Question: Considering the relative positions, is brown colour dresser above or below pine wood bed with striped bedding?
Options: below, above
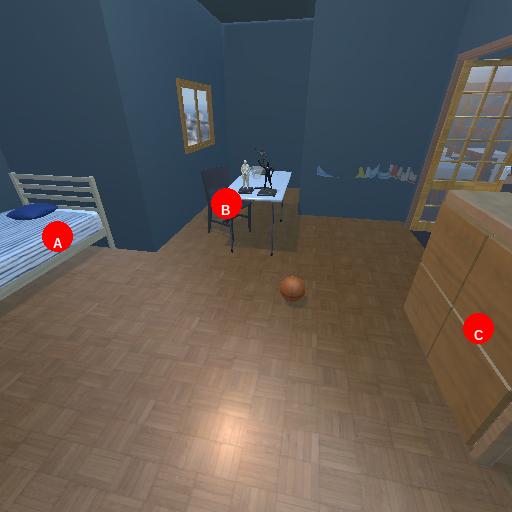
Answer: below